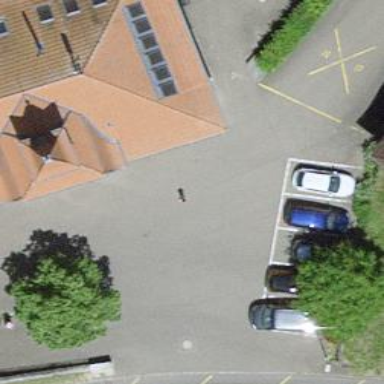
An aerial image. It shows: School.